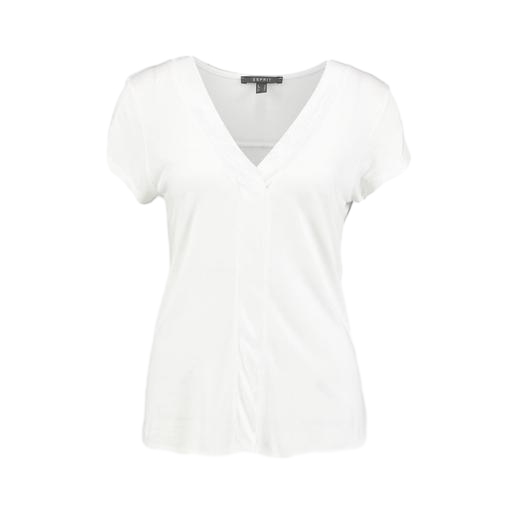
white v-neck t-shirt only macy, white pima t-shirt only macy, white elevated drycell v-neck t-shirt, white background